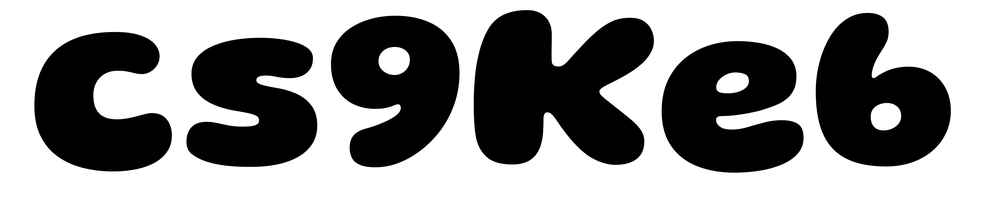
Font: Gluten_ExtraBold